Question: I have a problem when i want insert a separator with JSeparator for Java Swing application. In point of fact, I have this problem just when i run my program on Mac, i haven't it on windows or linux. The separator is incorrectly placed, the text is strikethrough. Does anyone know why?
My code :
'''
JMenuItem fileItem = new JMenuItem("Close");
KeyStroke ...
fileItem.add(new JSeparator(JSeparator.HORIZONTAL),BorderLayout.LINE_START);
'''
Screenshot :

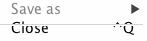
Answer: Basically your code right now shows that you are assuming 'JMenuItem' has a default 'BorderLayout', which could be true (but I dont think so).
Though the root problem is you are adding the 'JSeparator' to the 'JMenuItem' when in fact you should add it to the 'JMenu' which contains the various 'JMenuItem's via 'JMenu#addSeparator()'. See <URL> for more.
You should be doing something like:
'''
JMenu menu=new JMenu();
JMenuItem item1=new JMenuItem("something 1");
JMenuItem item2=new JMenuItem("something 1");
menu.add(item1);
menu.addSeparator();//lets add that separator
menu.add(item2);
'''
giving you something like:

Here is an example:

'''
import javax.swing.JFrame;
import javax.swing.JMenu;
import javax.swing.JMenuBar;
import javax.swing.JMenuItem;
import javax.swing.SwingUtilities;
public class Test {
public Test() {
JFrame frame = new JFrame();
frame.setDefaultCloseOperation(JFrame.DISPOSE_ON_CLOSE);
JMenuBar menuBar=new JMenuBar();
JMenu menu = new JMenu("File");
JMenu menu2 = new JMenu("Else");
JMenuItem item1 = new JMenuItem("something 1");
JMenuItem item2 = new JMenuItem("something 2");
JMenuItem item3 = new JMenuItem("else 1");
JMenuItem item4 = new JMenuItem("else 2");
menu2.add(item3);
menu2.addSeparator();//lets add that separator
menu2.add(item4);
menu.add(menu2);
menu.add(item1);
menu.addSeparator();//lets add that separator
menu.add(item2);
menuBar.add(menu);
frame.setJMenuBar(menuBar);
frame.pack();
frame.setVisible(true);
}
public static void main(String args[]) {
SwingUtilities.invokeLater(new Runnable() {
@Override
public void run() {
new Test();
}
});
}
}
'''